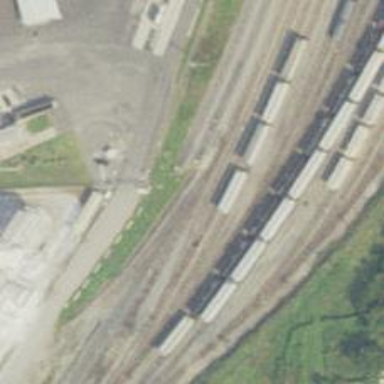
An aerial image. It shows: Railway stop.